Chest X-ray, AP view. Patient: 47 years old, sex F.
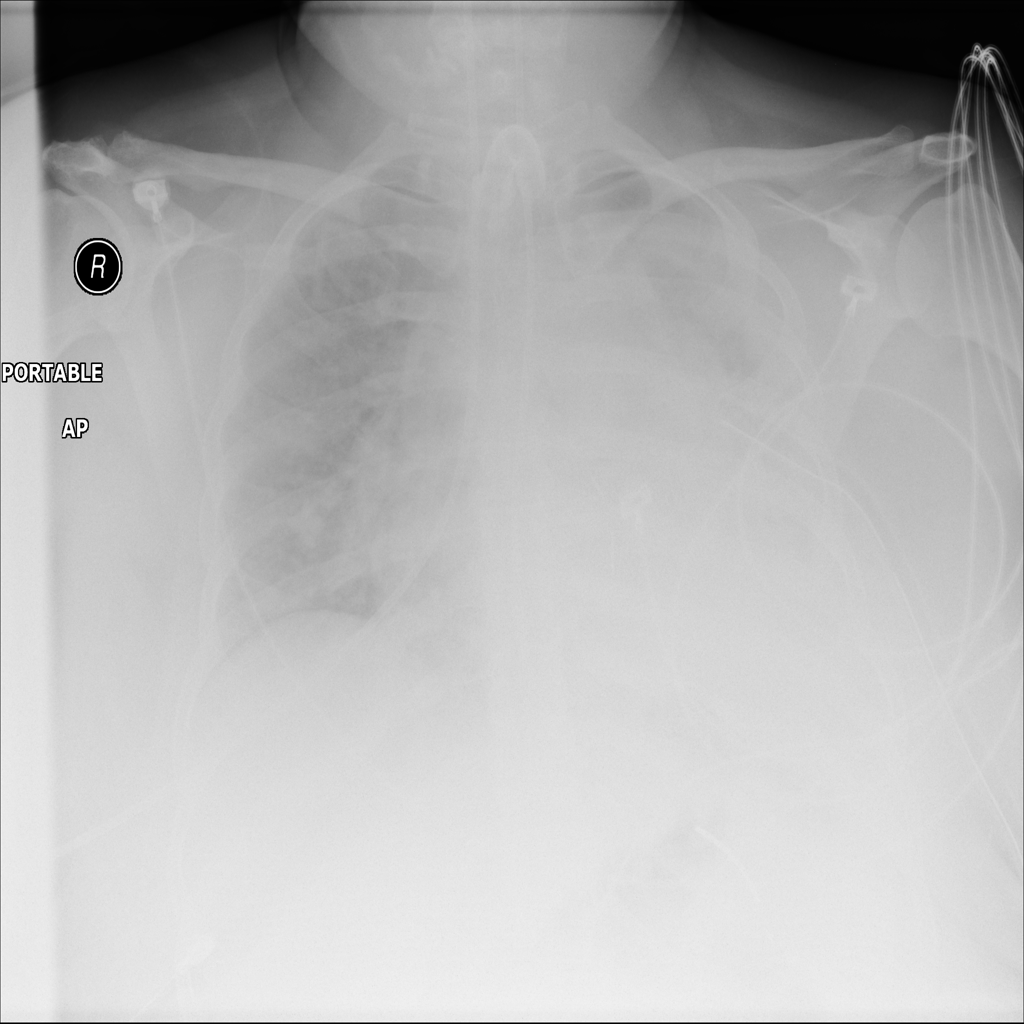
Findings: No Finding